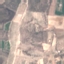
Land use / land cover class: PermanentCrop